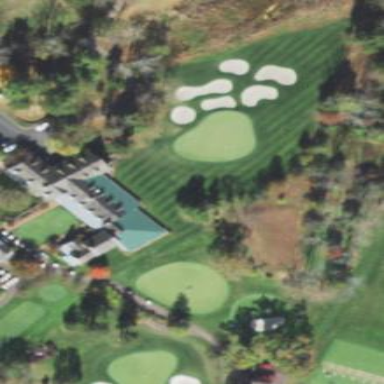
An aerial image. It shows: Clubhouse building for golf.